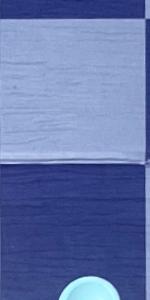
Label: Empty